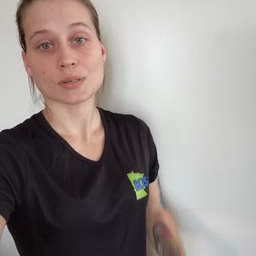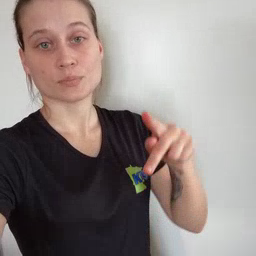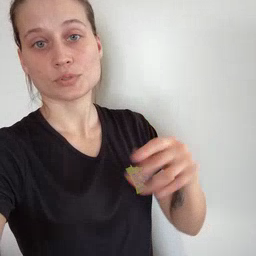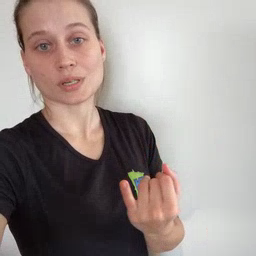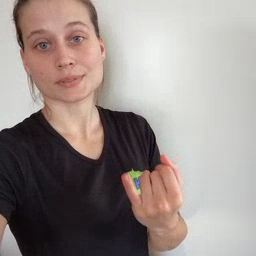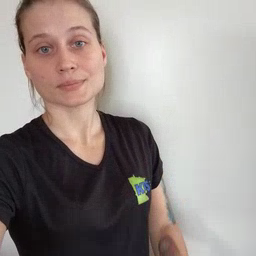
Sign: pajamas